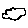
Label: cloud